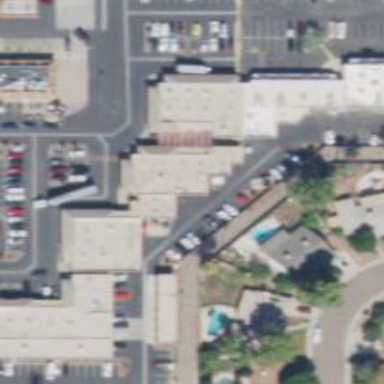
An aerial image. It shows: Retail building.